Field crop: maize
Growth stage: 2
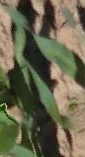
Species: maize